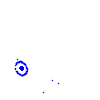
Particle: electron